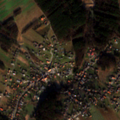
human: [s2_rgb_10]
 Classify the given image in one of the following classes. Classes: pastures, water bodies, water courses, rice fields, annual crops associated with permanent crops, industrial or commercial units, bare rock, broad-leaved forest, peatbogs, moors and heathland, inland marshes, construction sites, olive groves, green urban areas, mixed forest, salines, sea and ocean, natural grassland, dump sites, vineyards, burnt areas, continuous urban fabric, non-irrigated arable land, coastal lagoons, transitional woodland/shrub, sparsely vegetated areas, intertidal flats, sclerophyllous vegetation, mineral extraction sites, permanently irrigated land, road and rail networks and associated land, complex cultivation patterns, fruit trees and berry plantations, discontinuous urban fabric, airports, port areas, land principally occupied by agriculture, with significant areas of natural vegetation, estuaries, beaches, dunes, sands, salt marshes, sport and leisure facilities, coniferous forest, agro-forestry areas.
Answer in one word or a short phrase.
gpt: discontinuous urban fabric, non-irrigated arable land, complex cultivation patterns, mixed forest